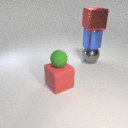
large gray metal sphere below large red metal cube